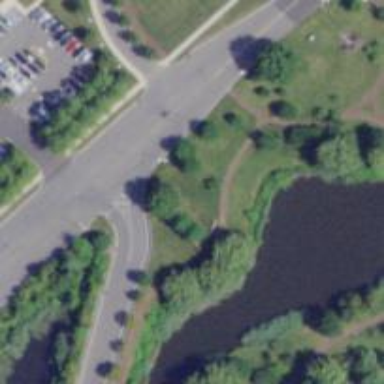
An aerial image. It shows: Tertiary link road with asphalt surface.